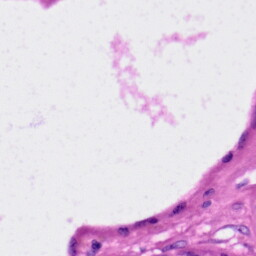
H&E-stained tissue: Skin